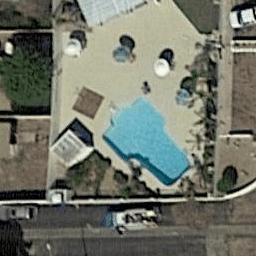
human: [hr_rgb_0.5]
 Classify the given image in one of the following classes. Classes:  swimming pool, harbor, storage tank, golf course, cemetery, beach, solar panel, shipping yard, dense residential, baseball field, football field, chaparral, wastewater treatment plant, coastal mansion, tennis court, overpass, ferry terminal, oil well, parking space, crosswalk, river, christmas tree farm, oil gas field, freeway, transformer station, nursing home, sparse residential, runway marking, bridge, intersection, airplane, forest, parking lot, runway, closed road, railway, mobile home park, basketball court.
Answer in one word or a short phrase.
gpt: swimming pool